Question: I wanted to display image at the top center of the screen in andriod ,please let me know how to achieve this do i need to do any customization ?
'''
<ImageView
android:id="@+id/imageView1"
android:layout_width="wrap_content"
android:layout_height="wrap_content"
android:layout_centerInParent="true"
android:src="@drawable/ic_launcher" />
'''
Thanks
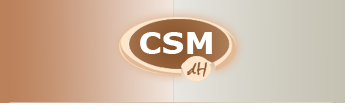
Answer: use
'''
android:layout_centerHorizontal="true"
'''
you can do it if your parent layout is RelativeLayout like
'''
<RelativeLayout android:layout_height="fill_parent"
android:layout_width="fill_parent"
xmlns:android="http://schemas.android.com/apk/res/android">
<ImageView android:layout_height="wrap_content"
android:layout_width="wrap_content"
android:layout_centerHorizontal="true"
android:src="@drawable/piopular"
android:id="@+id/userDp"/>
</RelativeLayout>
'''
and
'''
In LinearLayout, use: android:layout_gravity="center".
'''